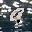
Label: 9